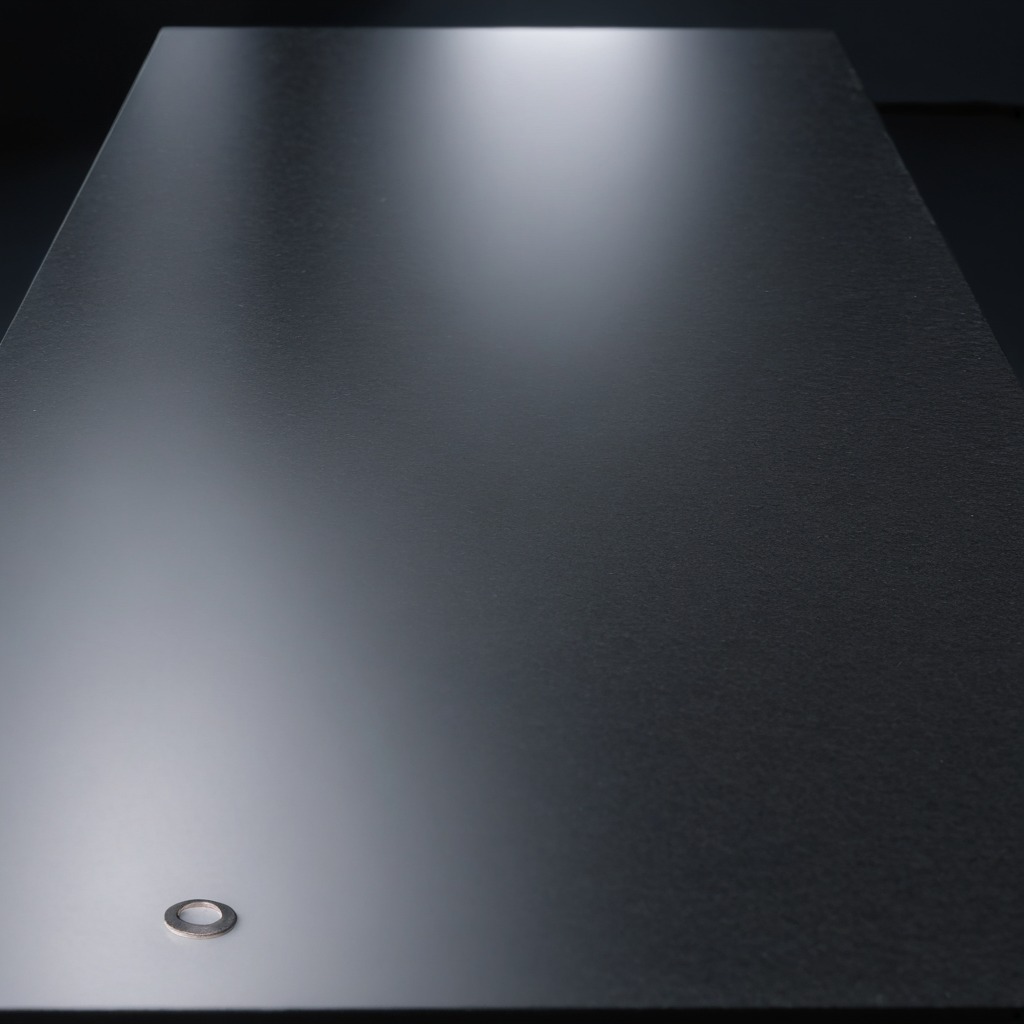
A flat metal washer is lying on a clean granite table inside a workshop at night.